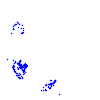
Particle: kaon